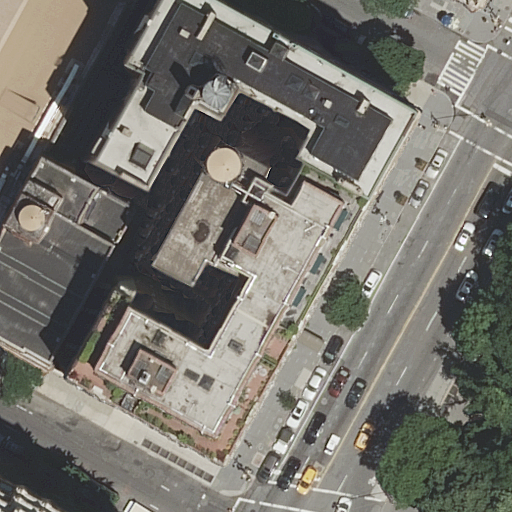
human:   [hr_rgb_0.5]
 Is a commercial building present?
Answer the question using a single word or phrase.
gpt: yes

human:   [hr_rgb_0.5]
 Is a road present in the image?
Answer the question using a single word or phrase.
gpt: yes

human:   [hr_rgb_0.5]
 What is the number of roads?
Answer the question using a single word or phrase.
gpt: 12

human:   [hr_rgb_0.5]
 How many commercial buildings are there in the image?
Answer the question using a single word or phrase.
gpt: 1

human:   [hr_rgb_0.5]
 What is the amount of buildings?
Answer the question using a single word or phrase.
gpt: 6

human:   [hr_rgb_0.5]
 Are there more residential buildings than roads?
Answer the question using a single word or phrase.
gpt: no

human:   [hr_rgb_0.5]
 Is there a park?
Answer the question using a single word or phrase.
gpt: yes

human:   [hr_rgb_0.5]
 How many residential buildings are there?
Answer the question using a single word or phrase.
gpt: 5

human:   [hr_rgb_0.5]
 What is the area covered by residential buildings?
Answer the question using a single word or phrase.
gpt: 3554m2

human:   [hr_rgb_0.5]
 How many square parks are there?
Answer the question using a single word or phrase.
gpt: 0

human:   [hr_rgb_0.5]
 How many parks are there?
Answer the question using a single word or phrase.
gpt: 1

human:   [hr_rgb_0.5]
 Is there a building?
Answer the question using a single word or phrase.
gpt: yes

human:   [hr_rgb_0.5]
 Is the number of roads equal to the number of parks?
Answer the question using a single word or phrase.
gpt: no

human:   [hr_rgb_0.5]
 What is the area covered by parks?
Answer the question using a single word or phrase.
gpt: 10627m2

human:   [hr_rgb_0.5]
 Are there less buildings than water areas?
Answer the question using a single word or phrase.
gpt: no

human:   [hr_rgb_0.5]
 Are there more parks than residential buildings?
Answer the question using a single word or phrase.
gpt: no

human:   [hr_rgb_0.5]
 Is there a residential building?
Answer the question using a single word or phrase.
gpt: yes

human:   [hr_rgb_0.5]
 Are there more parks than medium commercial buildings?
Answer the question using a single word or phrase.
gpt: yes

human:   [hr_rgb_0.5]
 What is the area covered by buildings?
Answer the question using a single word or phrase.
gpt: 4210m2

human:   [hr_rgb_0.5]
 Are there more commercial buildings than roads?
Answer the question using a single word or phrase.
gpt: no

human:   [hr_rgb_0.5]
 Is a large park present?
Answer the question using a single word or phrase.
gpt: yes

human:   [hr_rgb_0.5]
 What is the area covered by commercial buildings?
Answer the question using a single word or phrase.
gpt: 656m2

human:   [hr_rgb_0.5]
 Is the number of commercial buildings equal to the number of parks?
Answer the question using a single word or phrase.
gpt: yes

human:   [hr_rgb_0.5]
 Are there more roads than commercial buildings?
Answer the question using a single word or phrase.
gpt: yes

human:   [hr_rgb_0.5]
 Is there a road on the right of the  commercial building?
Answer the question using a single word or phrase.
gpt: yes

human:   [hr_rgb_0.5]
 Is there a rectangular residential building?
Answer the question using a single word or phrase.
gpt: yes

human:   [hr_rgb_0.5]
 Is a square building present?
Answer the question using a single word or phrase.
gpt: no

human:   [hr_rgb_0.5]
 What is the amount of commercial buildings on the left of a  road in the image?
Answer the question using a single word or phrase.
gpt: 1

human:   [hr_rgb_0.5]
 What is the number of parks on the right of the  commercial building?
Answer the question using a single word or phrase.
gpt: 1

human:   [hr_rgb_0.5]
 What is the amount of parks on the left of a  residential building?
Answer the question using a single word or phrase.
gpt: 0

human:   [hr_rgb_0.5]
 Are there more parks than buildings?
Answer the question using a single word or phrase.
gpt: no

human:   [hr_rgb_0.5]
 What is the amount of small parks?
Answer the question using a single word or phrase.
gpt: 0

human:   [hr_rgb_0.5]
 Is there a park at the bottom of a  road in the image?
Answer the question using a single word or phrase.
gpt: no

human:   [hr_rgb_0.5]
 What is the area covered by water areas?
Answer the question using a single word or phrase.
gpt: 0m2

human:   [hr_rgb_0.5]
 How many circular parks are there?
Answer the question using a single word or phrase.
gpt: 0

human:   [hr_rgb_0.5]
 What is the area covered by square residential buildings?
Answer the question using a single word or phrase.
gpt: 0m2

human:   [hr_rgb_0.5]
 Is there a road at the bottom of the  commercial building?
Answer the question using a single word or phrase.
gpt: yes

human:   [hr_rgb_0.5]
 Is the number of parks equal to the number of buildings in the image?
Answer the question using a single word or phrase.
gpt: no

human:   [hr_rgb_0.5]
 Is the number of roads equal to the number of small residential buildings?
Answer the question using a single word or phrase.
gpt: no

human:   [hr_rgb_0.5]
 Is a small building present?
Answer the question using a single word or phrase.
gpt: yes

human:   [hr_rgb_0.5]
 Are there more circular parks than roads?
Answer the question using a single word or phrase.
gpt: no

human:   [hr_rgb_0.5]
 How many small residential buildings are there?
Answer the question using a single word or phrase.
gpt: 1

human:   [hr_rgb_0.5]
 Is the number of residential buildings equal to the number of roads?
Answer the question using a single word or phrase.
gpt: no

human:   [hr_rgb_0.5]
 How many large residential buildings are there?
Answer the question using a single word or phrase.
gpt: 2

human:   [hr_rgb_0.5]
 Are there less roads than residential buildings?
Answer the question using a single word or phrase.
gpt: no

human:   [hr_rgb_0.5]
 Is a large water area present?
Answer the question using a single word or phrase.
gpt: no

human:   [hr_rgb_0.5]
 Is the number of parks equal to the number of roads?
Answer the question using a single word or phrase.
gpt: no

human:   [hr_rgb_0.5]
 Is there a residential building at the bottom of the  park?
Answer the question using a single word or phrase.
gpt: yes

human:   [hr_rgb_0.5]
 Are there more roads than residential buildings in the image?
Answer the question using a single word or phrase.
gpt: yes

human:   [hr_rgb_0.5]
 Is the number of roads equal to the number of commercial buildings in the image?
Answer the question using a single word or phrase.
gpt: no

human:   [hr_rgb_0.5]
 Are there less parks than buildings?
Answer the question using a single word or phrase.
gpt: yes

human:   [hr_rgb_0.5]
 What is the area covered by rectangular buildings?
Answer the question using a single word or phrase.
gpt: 1330m2

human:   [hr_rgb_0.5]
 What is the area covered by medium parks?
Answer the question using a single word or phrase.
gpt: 0m2

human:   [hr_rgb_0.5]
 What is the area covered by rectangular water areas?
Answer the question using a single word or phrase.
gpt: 0m2

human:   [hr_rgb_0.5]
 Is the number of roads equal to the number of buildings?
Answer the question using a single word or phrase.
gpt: no

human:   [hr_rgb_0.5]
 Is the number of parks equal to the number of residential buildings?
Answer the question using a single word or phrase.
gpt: no

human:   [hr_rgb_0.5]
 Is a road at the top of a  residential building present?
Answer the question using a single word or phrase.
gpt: yes

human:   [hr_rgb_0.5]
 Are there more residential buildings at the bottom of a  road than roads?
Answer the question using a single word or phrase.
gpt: no

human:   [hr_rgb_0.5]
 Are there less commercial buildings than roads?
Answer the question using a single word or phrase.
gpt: yes

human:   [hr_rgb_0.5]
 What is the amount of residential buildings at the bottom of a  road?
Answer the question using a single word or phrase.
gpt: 2

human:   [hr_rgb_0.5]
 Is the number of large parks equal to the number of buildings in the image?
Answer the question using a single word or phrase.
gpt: no

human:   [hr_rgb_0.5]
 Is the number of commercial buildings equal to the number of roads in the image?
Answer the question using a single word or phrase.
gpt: no

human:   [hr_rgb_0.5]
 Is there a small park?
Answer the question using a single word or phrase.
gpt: no

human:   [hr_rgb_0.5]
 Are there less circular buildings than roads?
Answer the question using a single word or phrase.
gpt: yes